Field crop: maize
Growth stage: 1
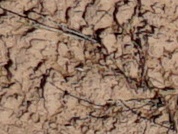
Species: lolium